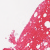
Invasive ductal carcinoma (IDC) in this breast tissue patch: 0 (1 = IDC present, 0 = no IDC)